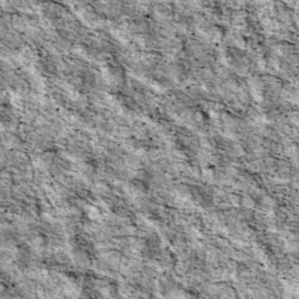
Label: non_frost